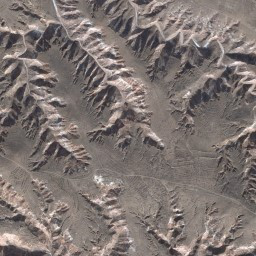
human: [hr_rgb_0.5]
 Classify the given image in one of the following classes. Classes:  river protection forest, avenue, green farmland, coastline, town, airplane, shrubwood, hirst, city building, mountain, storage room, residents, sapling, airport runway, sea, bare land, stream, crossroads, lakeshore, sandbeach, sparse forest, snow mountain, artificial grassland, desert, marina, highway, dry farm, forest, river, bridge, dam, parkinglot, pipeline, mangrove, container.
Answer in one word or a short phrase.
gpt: mountain